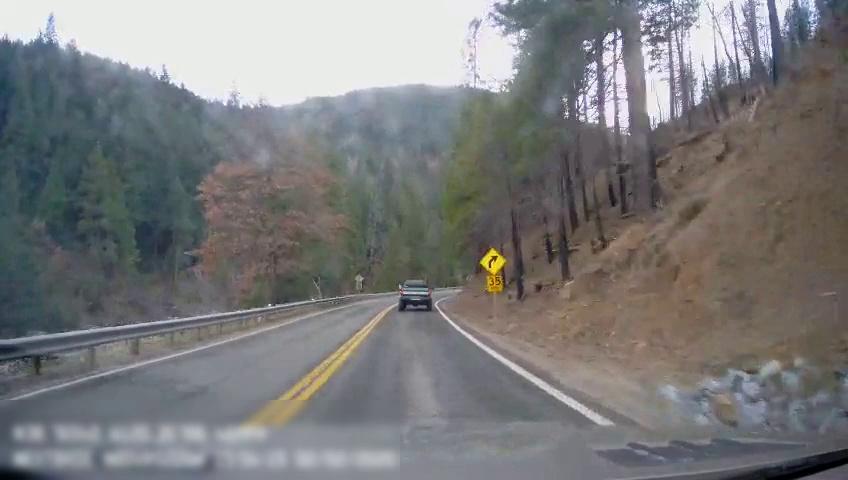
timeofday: Day
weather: Sunny
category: Drivable Space
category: Vehicles | Truck
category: Lanes | Current Lane
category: Lanes | Current Lane
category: Lanes | Alternate Lane
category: Traffic | Signs
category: Traffic | Signs